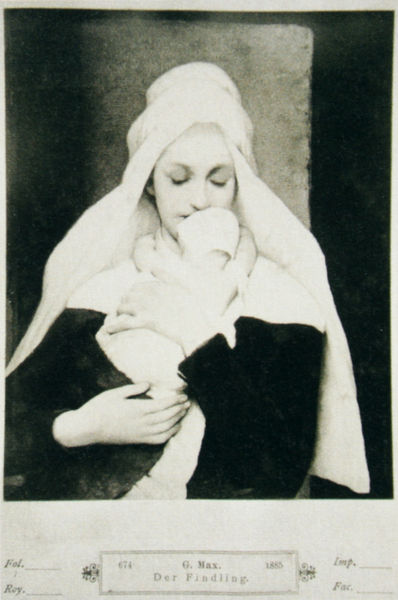
Titel: Findling
Künstler: Gabriel von Max
Standort: München
Institution: Stadtmuseum, Sammlung Fotografie
Schlagwörter: hand, umhang, weiß, frau, grau, hut, hüte, kleid, kopfbedeckungen, nase, schwarz, schleier, tuch, haube, mütze, mützen, arme, augen, halten, bild, hände, gewand, kind, mutter, kontrast, kopfbedeckung, schrift, kuss, liebe, umarmung, klein, baby, inszenierung, kopftuch, deutsch, foto, fotografie, photographie, umarmen, schwarzweiss, titel, text, nonne, schwester, zuneigung, photo, jesus, lieben, hell-dunkel-kontrast, maria, fotographie, findling, ornat, geburt, säugling, waisenhaus, max, neugeborenes, kuscheln, neugeboren, mama, findelkind, waise, 1885, 1855, marienikonographie, der findling